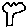
Label: tree